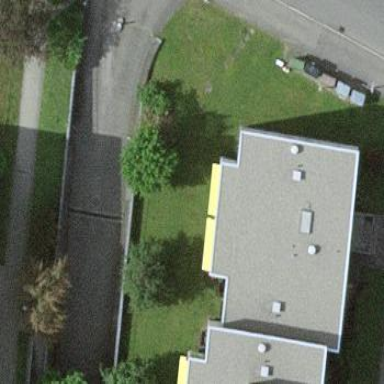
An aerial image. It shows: Flat-roofed apartment building.